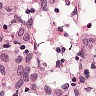
Metastatic tissue present: no